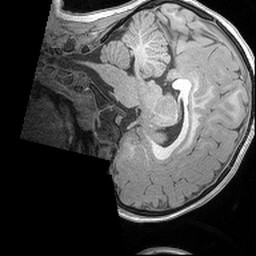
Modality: T1w
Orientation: sagittal
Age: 4
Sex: female
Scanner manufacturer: siemens
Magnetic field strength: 3 T
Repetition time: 2.53 s
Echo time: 0.00164 s